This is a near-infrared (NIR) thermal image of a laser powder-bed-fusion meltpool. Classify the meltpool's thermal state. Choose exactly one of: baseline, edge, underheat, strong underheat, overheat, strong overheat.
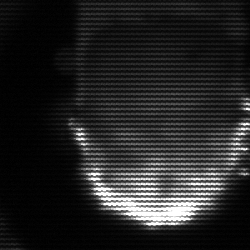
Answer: baseline